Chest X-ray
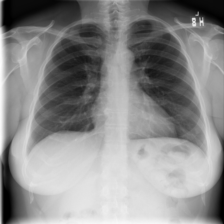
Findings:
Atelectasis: negative
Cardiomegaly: negative
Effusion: negative
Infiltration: negative
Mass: negative
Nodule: negative
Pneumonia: negative
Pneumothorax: negative
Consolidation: negative
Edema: negative
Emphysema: negative
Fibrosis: negative
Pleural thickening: negative
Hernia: negative